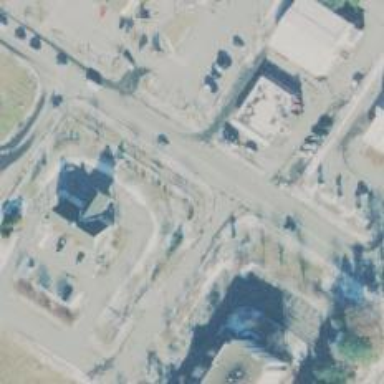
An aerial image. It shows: Residential road with asphalt surface leading to roundabout.